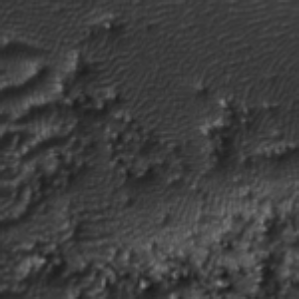
Label: frost